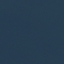
Land use / land cover: SeaLake